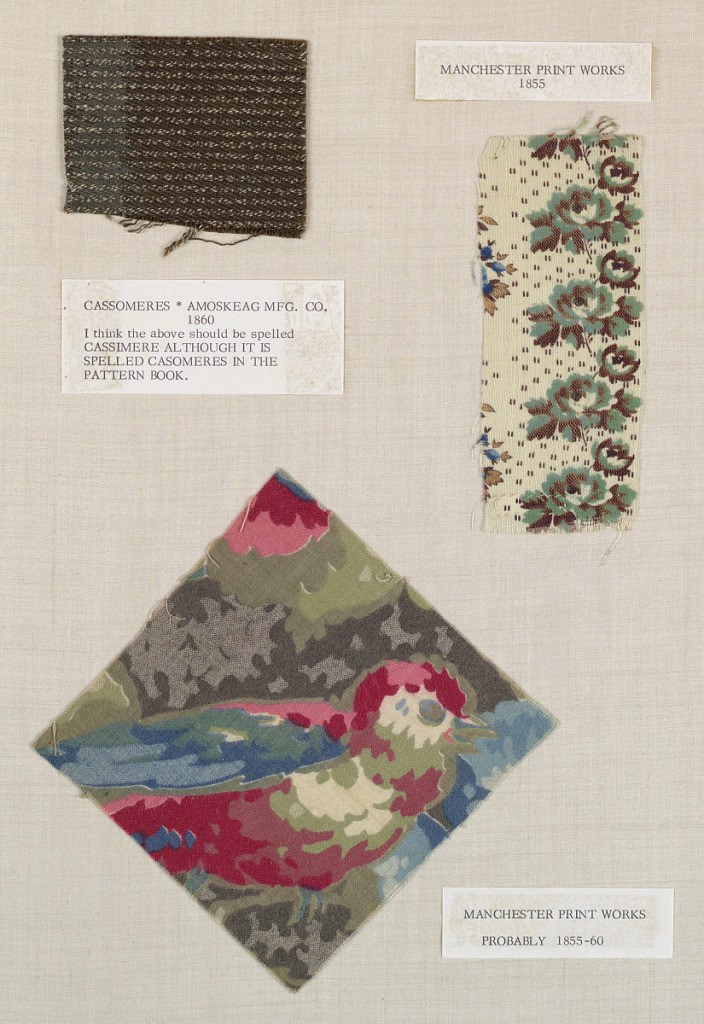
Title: Sample
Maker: Manchester Print Works, American
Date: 1855–60
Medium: wool Technique: printed on tabby weave
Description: Small sample white wool, their tabby weave, printed in brown and green; rose pattern, dotted ground. Incomplete design.